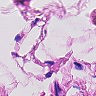
Metastatic tissue present: no